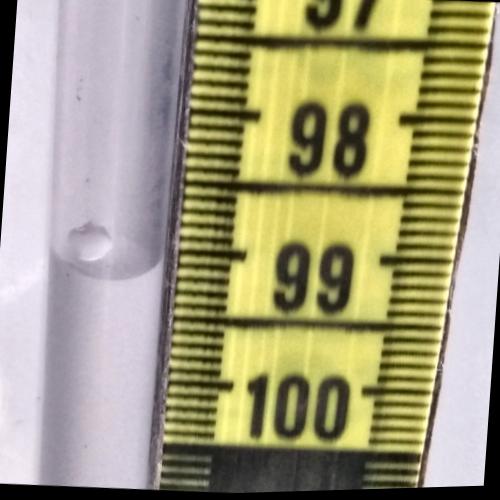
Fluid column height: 99.2 cm